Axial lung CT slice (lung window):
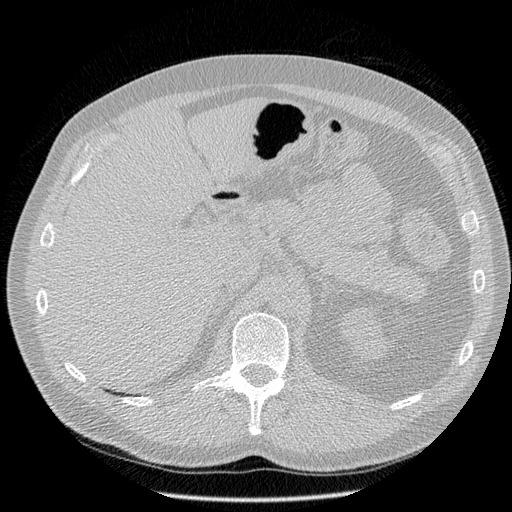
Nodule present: no